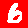
Digit: 6